Question: I try to implement my first JayData based application. I need my HTML5/JavaScript app to store complex data client-side (mostly one-to-many relations).
My model looks like this (sorry if the names are not very explicit):

I've tried to translate it with JayData, correct me if I'm wrong:
'''
$data.Entity.extend("Test", {
Id: { type: "int", key: true, computed: true },
Name: { type: "string", required: true, maxLength: 200 },
Chapters: { type: Array, elementType: "Chapter", inverseProperty: "Test" }
});
$data.Entity.extend("Chapter", {
Id: { type: "int", key: true, computed: true },
Name: { type: String, required: true, maxLength: 200 },
Test: {type: "Test", inverseProperty: "Chapters" },
Checks: { type: Array, elementType: "Check", inverseProperty: "Chapter" }
});
$data.Entity.extend("Check", {
Id: { type: "int", key: true, computed: true },
Name: { type: String, required: true, maxLength: 200 },
Status: { type: "int", required: true },
Chapter: { type: Chapter, inverseProperty: "Checks" }
});
$data.EntityContext.extend("CheckDb", {
Tests: { type: $data.EntitySet, elementType: Test },
Chapters: { type: $data.EntitySet, elementType: Chapter },
Checks: { type: $data.EntitySet, elementType: Check }
});
'''
How to fill all tables? To start, I've tried:
'''
var myDB = new CheckDb({
name: 'local', databaseName: 'CheckDatabase'
});
myDB.onReady(function() {
myDB.Tests.add({
Name: "Test 1"
});
myDB.saveChanges();
});
'''
But what if I want to add 'Chapters' and 'Checks' to my 'Test'?
Thanks
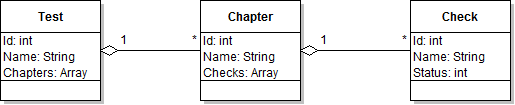
Answer: Okay I've finally found it by myself:
'''
myDB.onReady(function() {
var check = new Check({Name: "Check 1", Status: 1});
var chapter = new Chapter({Name: "Chapter 1"});
chapter.Checks = new Array();
chapter.Checks.push(check);
var myTest = myDB.Tests.add({
Name: "Test 1",
Chapters: [chapter]
});
myDB.saveChanges();
});
'''
It wasn't that hard :)